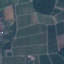
Land use / land cover: PermanentCrop